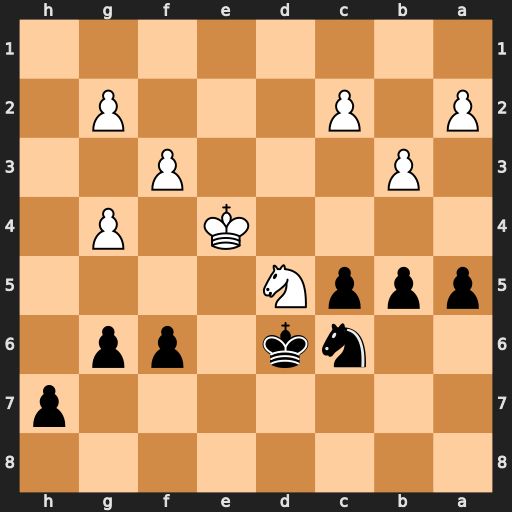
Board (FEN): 8/7p/2nk1pp1/pppN4/4K1P1/1P3P2/P1P3P1/8
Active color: b
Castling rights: -
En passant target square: -
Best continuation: f5+ gxf5 gxf5+ Kxf5 Kxd5